Interaction volume radius: 5 \u00c5
Interaction volume height: 30 \u00c5
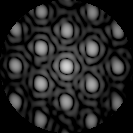
Disorder parameter: 0.2054